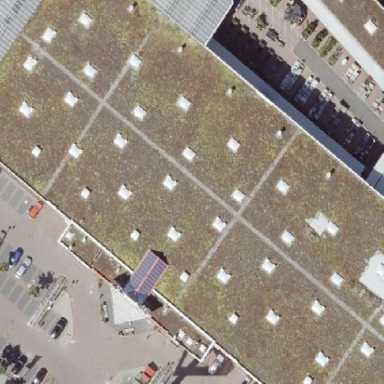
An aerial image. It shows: Flat roof retail building.